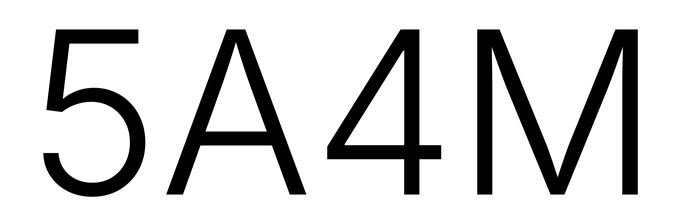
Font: Inter_Light